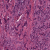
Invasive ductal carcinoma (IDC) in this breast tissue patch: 1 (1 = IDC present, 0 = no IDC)